Brain MRI, t2w sequence, axial 2D slice.
Patient: age 42, sex M, weight 78 kg, height 1.78 m
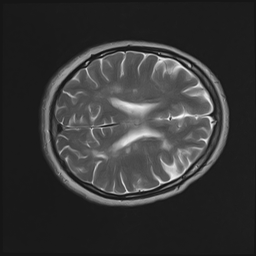